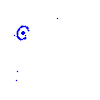
Particle: kaon